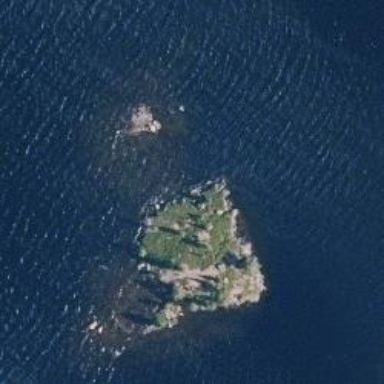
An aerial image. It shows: Islet.